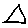
Label: triangle